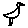
Label: bird